Field crop: maize
Growth stage: 1
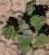
Species: chenopodium